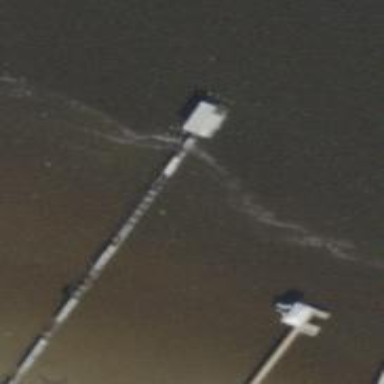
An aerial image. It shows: Man-made pier.